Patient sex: M
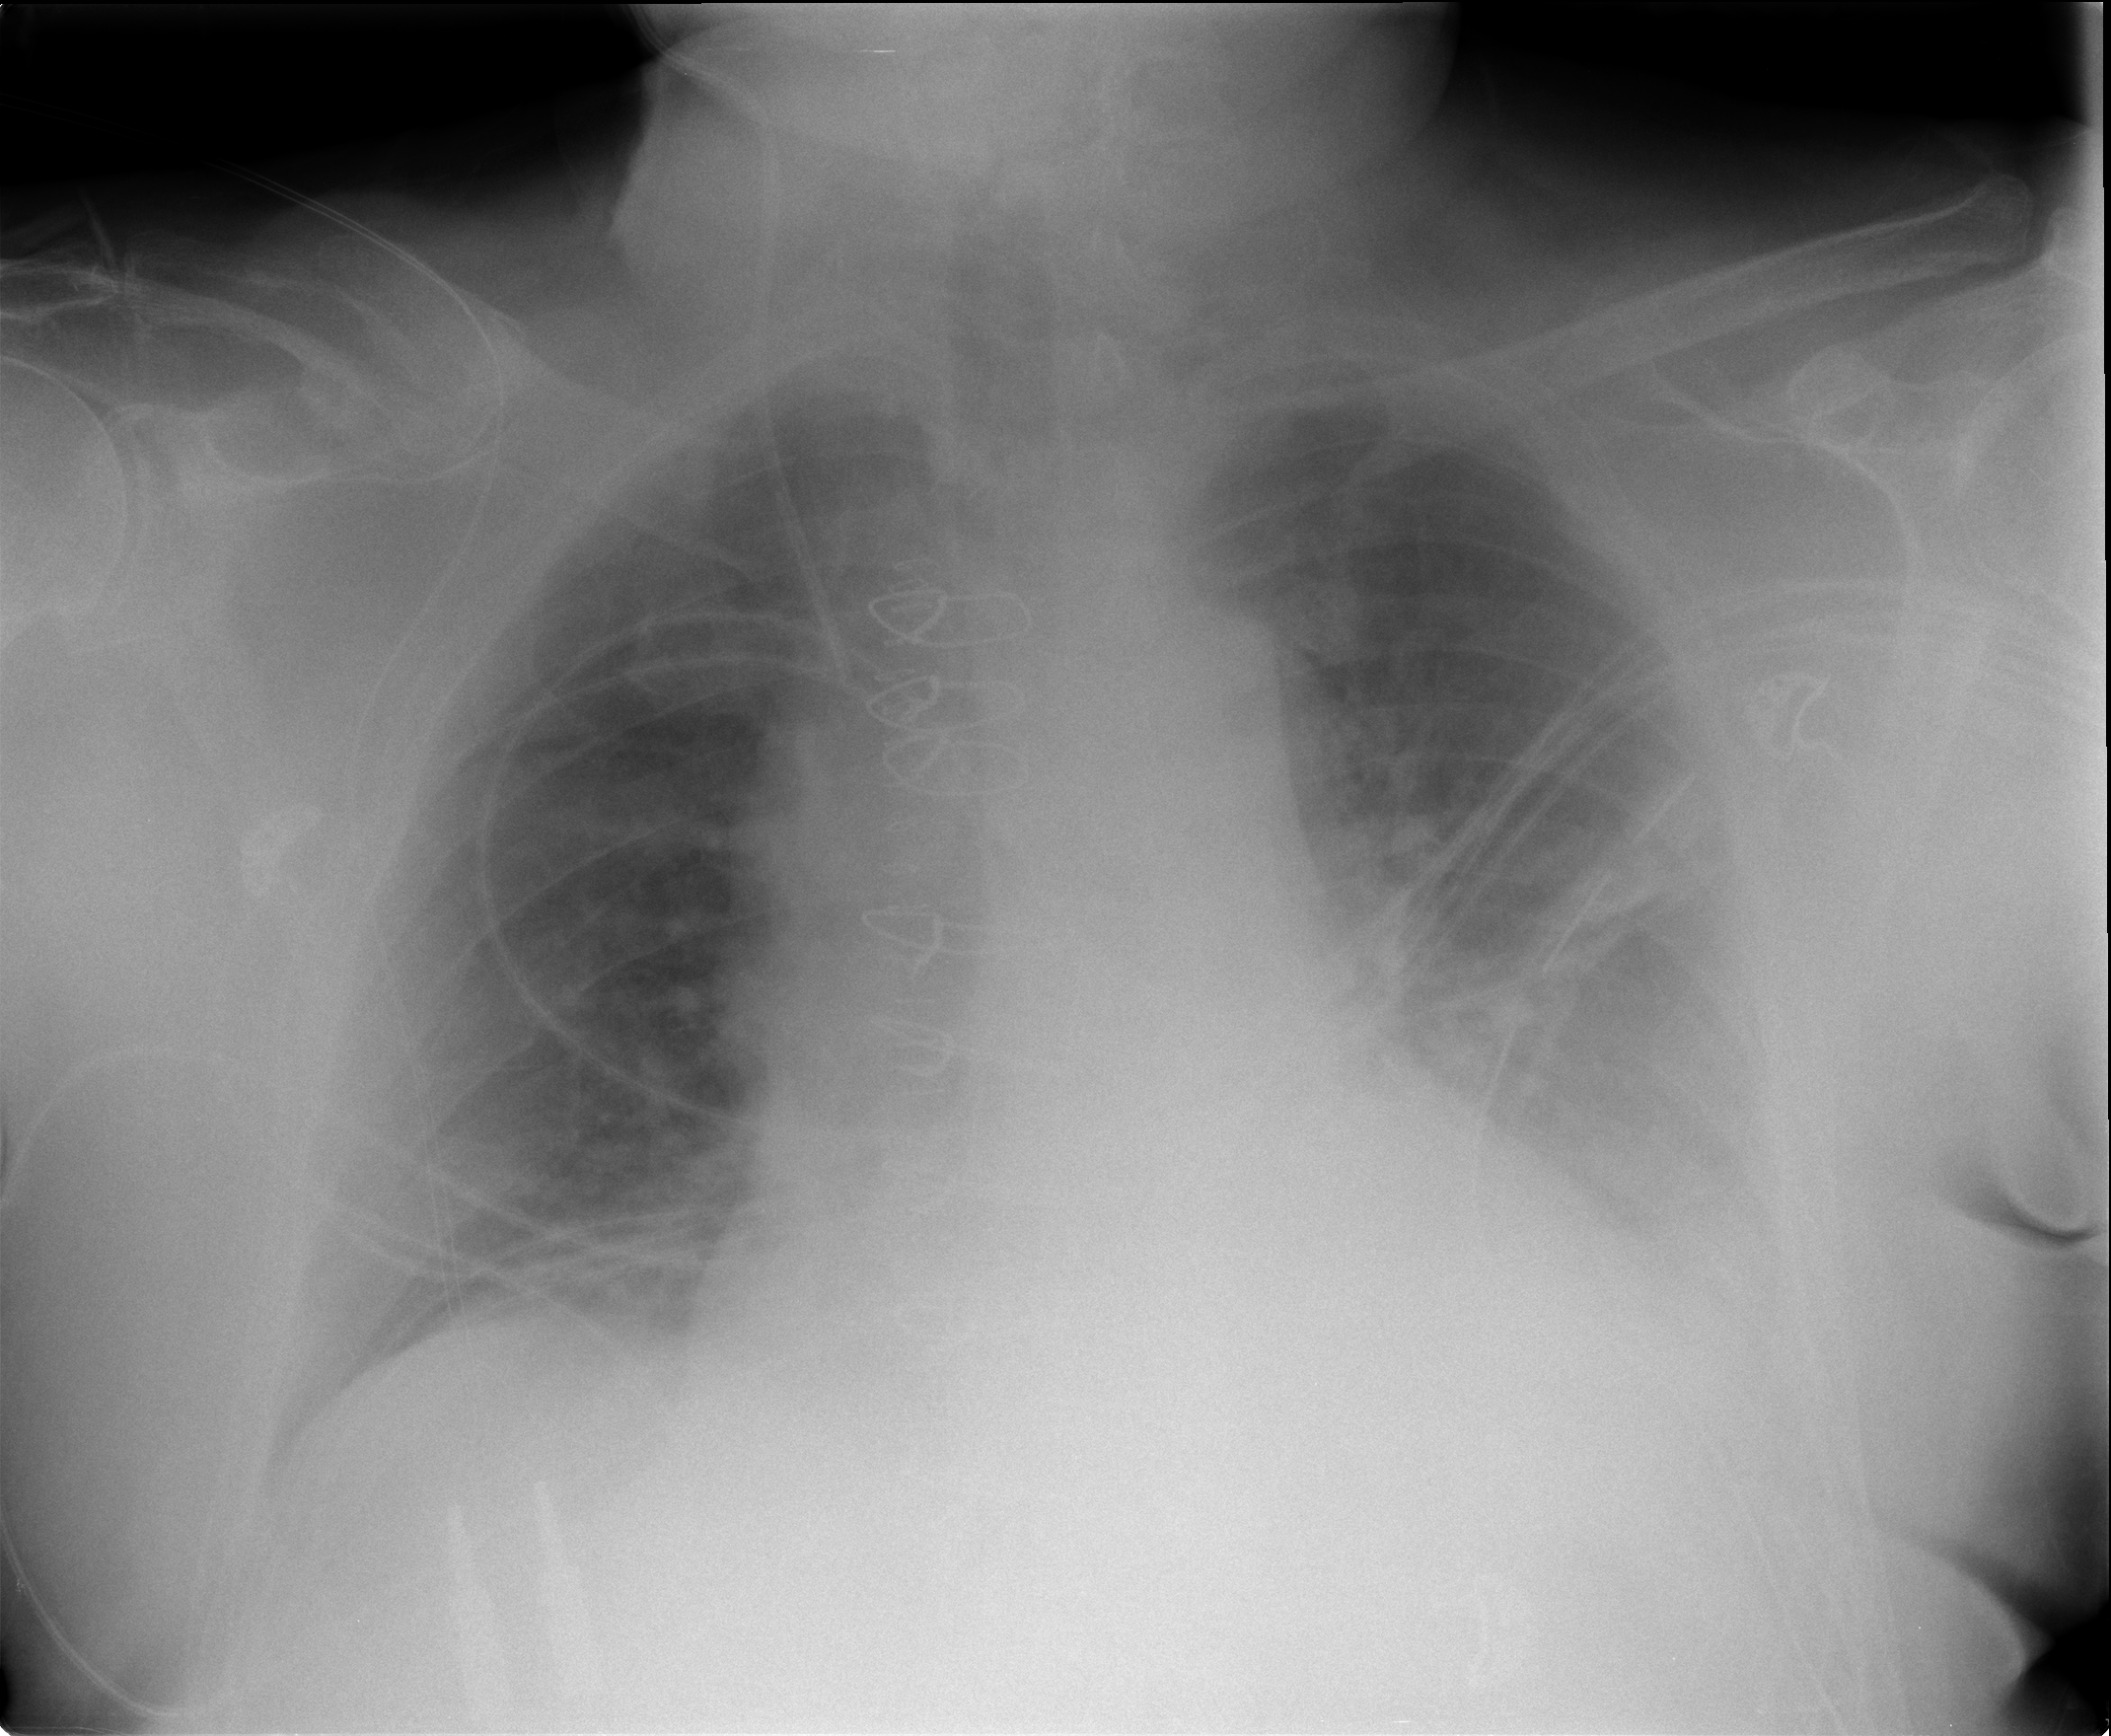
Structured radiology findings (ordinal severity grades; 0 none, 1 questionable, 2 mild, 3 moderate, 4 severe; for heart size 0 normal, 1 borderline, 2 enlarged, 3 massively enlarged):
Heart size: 1
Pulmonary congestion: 2
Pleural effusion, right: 0
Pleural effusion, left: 3
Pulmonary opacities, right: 0
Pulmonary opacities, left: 0
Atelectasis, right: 0
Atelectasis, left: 2